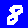
Digit: 8